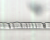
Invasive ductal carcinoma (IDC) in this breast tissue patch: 0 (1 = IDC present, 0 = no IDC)